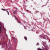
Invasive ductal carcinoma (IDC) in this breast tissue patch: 0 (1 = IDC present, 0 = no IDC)